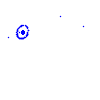
Particle: kaon